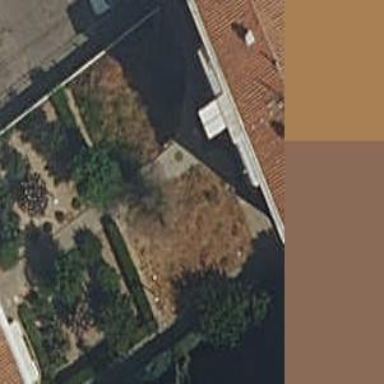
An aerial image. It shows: Garden with kerb border.